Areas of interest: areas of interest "Park and greenspace"
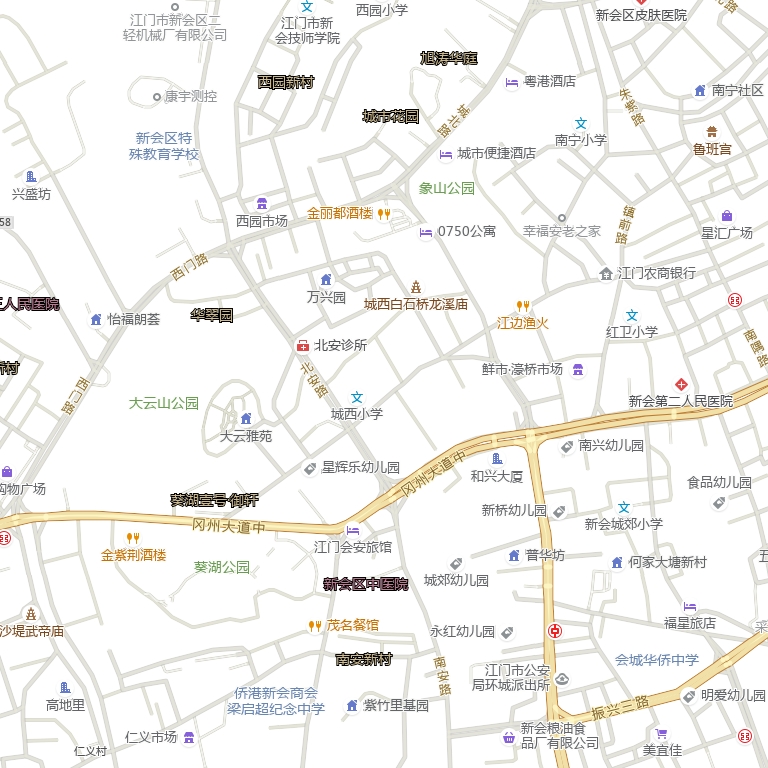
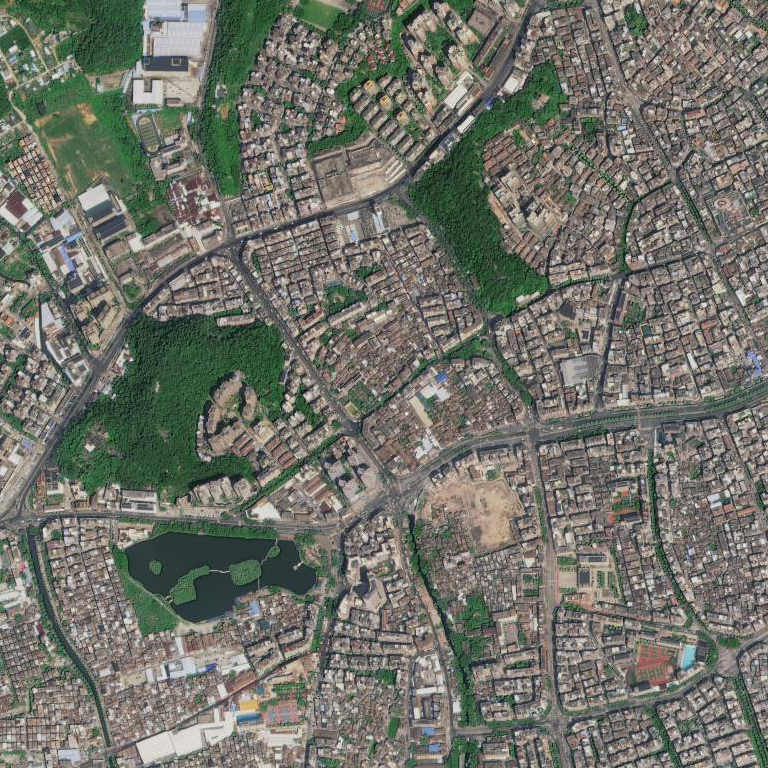